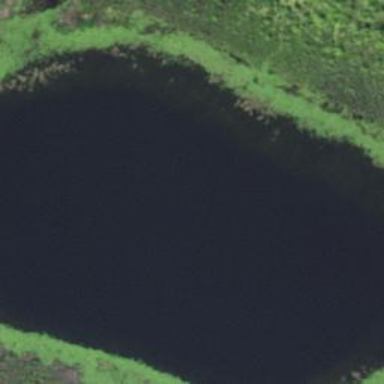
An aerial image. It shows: Serene lake.